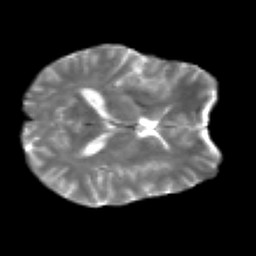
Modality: T2w
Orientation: axial
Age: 29
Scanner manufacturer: siemens
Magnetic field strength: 3 T
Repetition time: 2.2 s
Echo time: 0.084 s